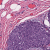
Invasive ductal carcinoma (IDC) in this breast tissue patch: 0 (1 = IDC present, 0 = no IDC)